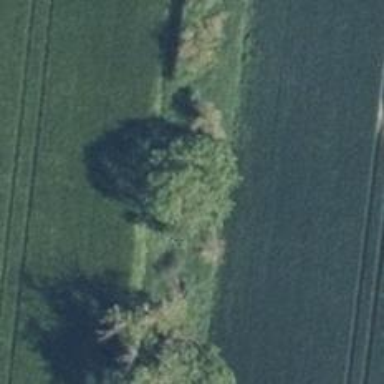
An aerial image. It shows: Row of broadleaved trees.